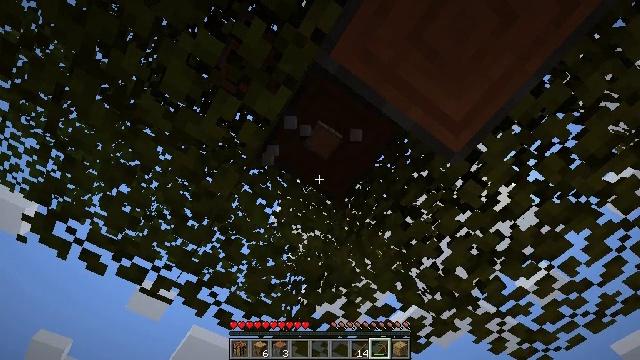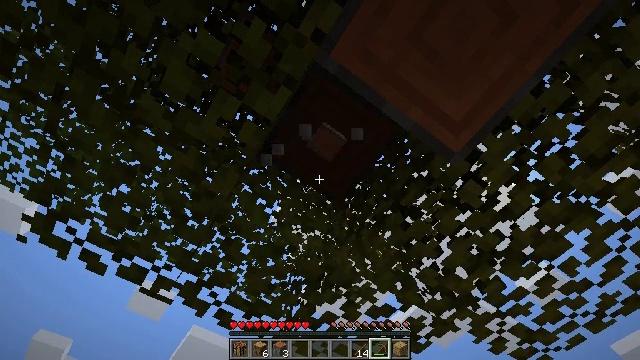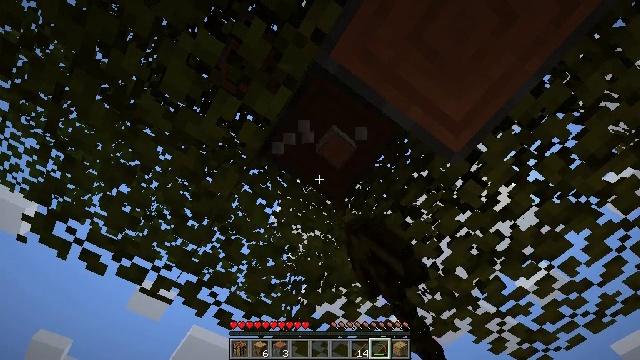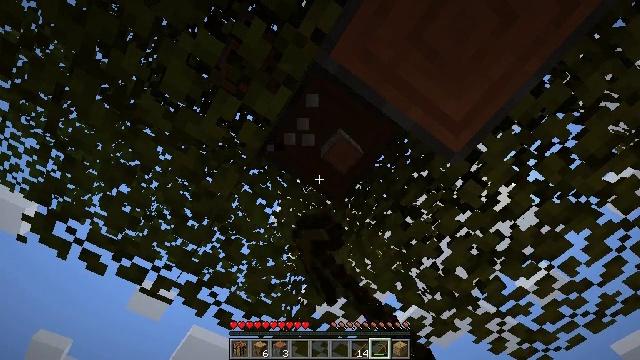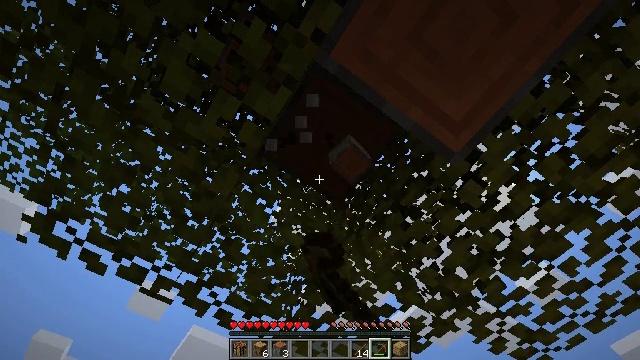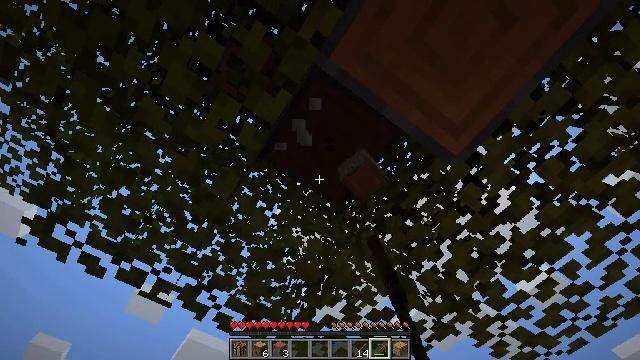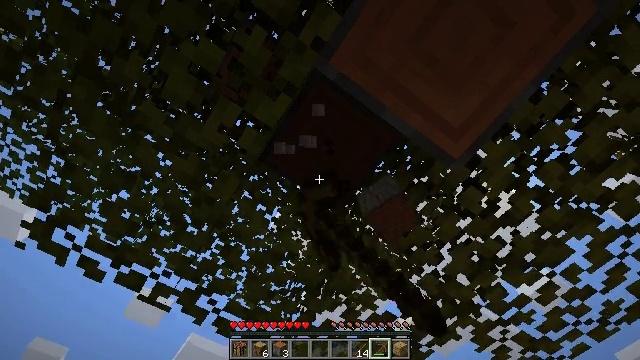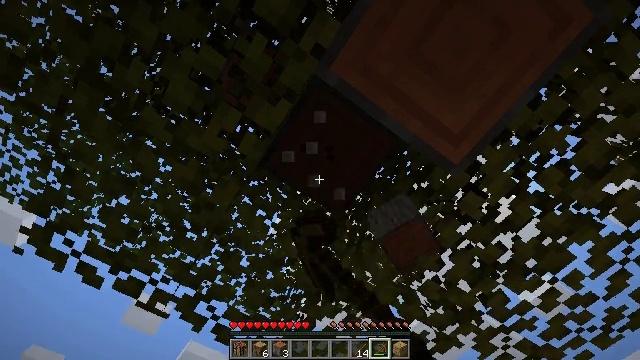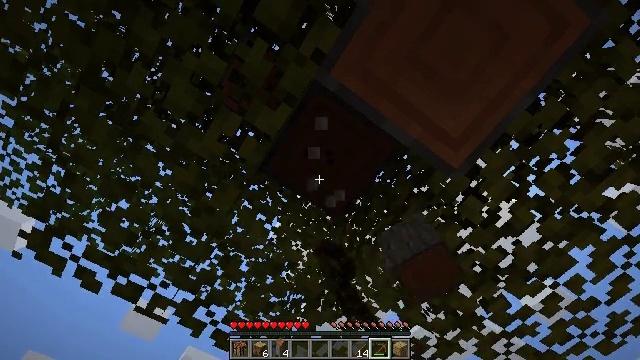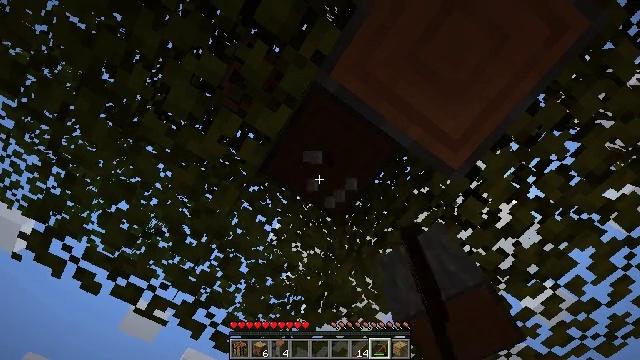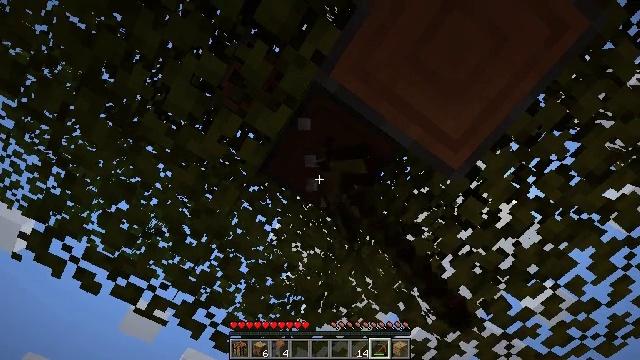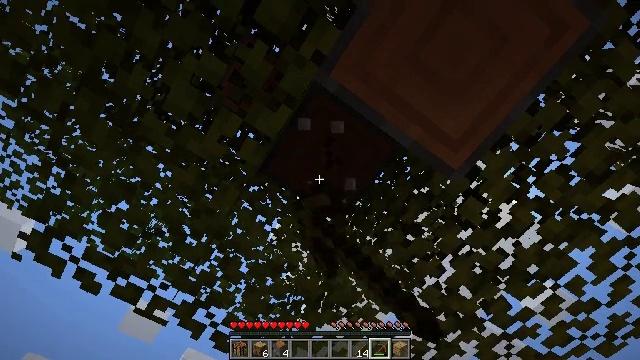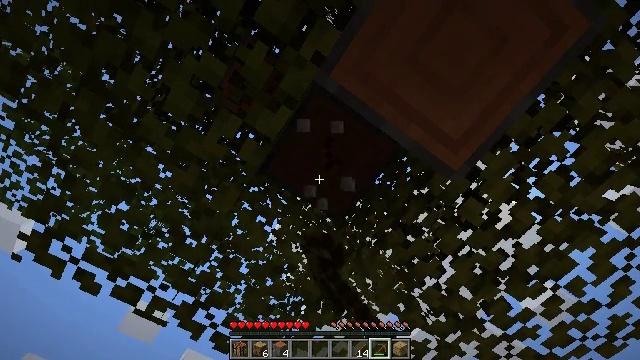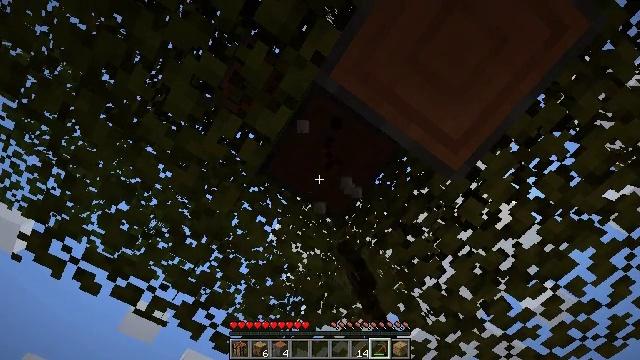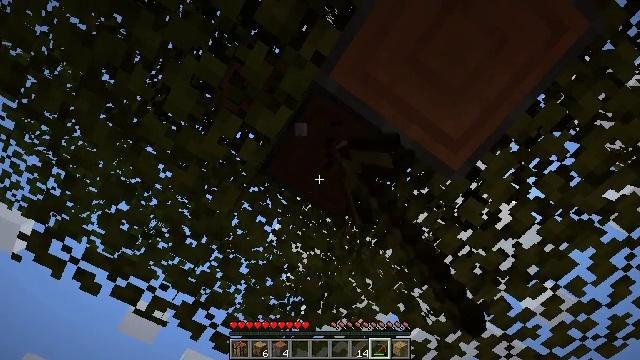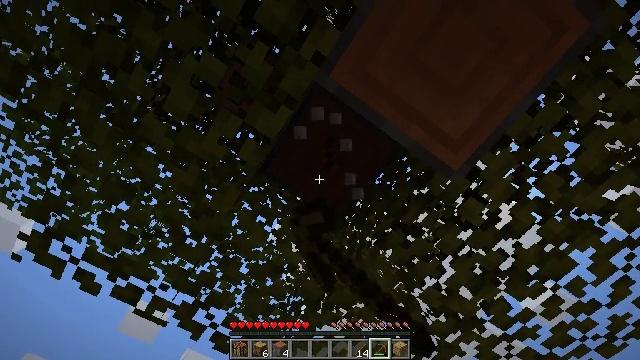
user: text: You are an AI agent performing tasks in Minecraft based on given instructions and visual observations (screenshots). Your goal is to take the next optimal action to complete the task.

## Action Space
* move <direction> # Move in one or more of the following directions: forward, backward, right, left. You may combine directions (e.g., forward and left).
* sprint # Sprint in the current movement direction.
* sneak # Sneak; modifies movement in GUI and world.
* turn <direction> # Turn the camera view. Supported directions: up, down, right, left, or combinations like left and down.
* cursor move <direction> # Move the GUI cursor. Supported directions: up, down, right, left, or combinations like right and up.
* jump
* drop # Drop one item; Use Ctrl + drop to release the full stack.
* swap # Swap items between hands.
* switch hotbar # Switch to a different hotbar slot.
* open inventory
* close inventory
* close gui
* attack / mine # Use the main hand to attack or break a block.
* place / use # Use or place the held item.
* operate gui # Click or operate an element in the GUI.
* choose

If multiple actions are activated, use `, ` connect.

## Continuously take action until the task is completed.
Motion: motion action
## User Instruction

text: Break the acacia log from the tree.
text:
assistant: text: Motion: attack / mine
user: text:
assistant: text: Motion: attack / mine
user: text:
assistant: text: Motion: attack / mine
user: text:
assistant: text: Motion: attack / mine
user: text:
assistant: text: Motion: attack / mine
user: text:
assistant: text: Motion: attack / mine
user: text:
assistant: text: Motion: turn up, attack / mine
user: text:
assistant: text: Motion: attack / mine
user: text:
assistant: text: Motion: attack / mine
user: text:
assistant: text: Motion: attack / mine
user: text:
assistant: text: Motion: attack / mine
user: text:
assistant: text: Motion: attack / mine
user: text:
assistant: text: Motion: attack / mine
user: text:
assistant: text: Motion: attack / mine
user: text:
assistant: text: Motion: attack / mine
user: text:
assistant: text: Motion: attack / mine
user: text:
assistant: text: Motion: attack / mine
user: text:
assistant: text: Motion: attack / mine
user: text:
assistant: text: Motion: attack / mine
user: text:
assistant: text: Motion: attack / mine
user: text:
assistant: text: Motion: attack / mine
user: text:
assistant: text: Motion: attack / mine
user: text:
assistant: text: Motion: attack / mine
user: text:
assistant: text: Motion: attack / mine
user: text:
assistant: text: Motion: attack / mine
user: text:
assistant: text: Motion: attack / mine
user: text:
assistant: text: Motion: attack / mine
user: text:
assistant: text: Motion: attack / mine
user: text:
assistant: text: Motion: attack / mine
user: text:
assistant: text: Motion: attack / mine